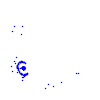
Particle: proton